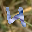
Label: 4